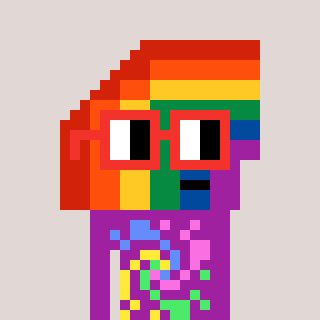
a pixel art character with square red glasses, a rainbow-shaped head and a magenta-colored body on a warm background